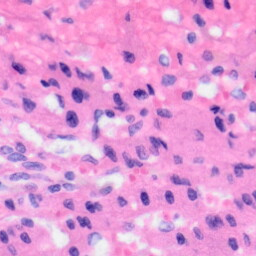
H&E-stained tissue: Liver